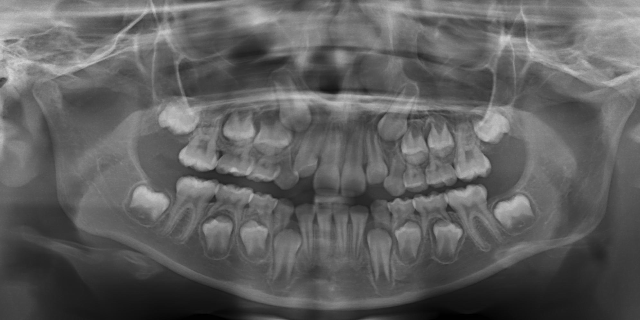
child